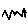
Label: zigzag